Question: I am trying to add the shareKit files like in the photo:

...but Xcode will only let me do the drag and drop only for single files! How can I solve this?
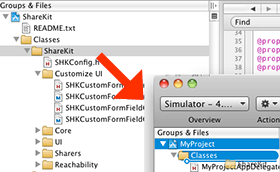
Answer: What you need to do is simple:
1) Right click the sharekit folder in the first project and you will see show in finder. Click that.
2) That will lead to the folder in your directory.
3) Next pull the whole directory into second project. Make sure you copy the files over.
Hope this helps...